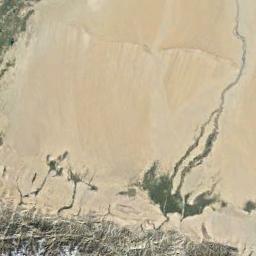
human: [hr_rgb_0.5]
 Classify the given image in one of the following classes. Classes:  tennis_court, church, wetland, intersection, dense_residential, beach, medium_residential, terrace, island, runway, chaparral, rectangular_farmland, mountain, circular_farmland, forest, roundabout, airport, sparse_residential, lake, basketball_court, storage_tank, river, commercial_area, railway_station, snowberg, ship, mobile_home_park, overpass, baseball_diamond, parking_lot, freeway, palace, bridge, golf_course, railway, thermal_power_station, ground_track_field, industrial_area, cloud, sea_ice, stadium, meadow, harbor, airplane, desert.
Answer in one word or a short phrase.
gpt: desert